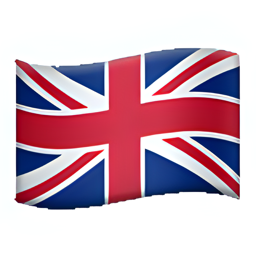
Name: flag for united kingdom
Emoji: 🇧🇬
Group: Flags
Sub-group: country-flag